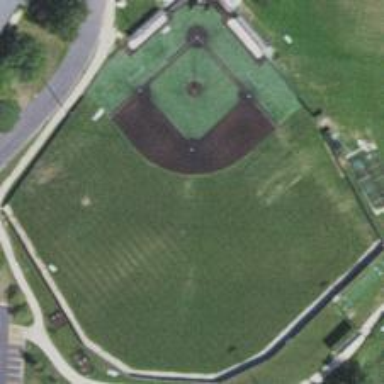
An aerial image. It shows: Baseball pitch for leisure and sports activities.